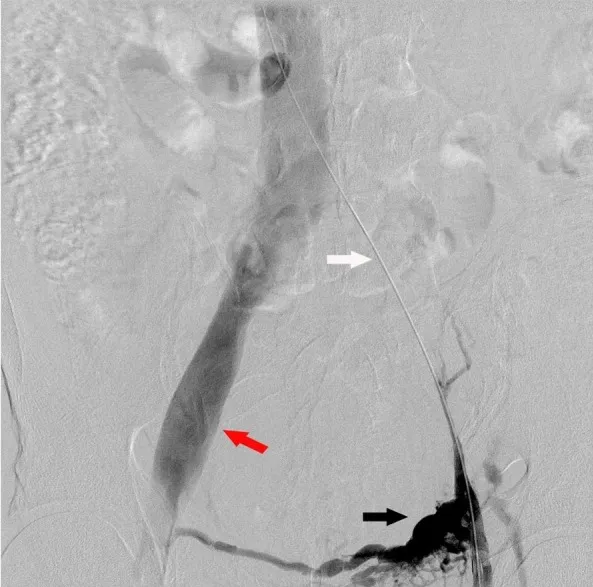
Digital subtraction venography demonstrating complete occlusion of the left common iliac vein and collateralization. The site of occlusion is identified (white arrow). Contrast injected ipsilateral and distal to the lesions is seen draining to the contralateral common iliac vein (red arrow) through the dominant left-to-right sapheno-saphenous collateral drainage pathway (black arrow).
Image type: radiology (ct)